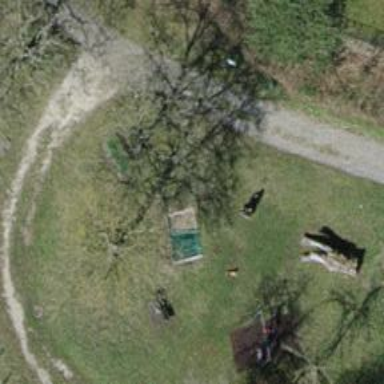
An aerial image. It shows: Springy playground.